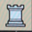
Piece: wR